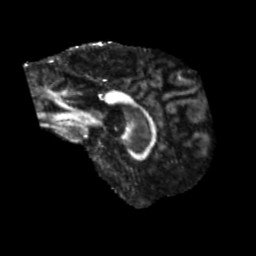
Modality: FA
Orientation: sagittal
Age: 60
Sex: male
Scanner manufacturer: siemens
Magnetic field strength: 3 T
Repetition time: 5.25 s
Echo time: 0.08 s